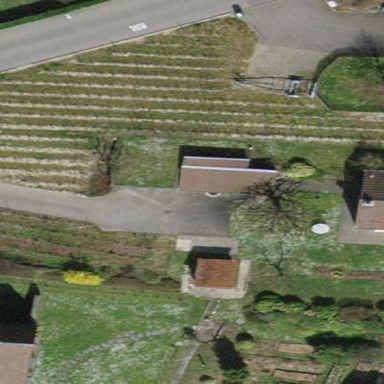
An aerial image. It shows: Vineyard with grape crops.